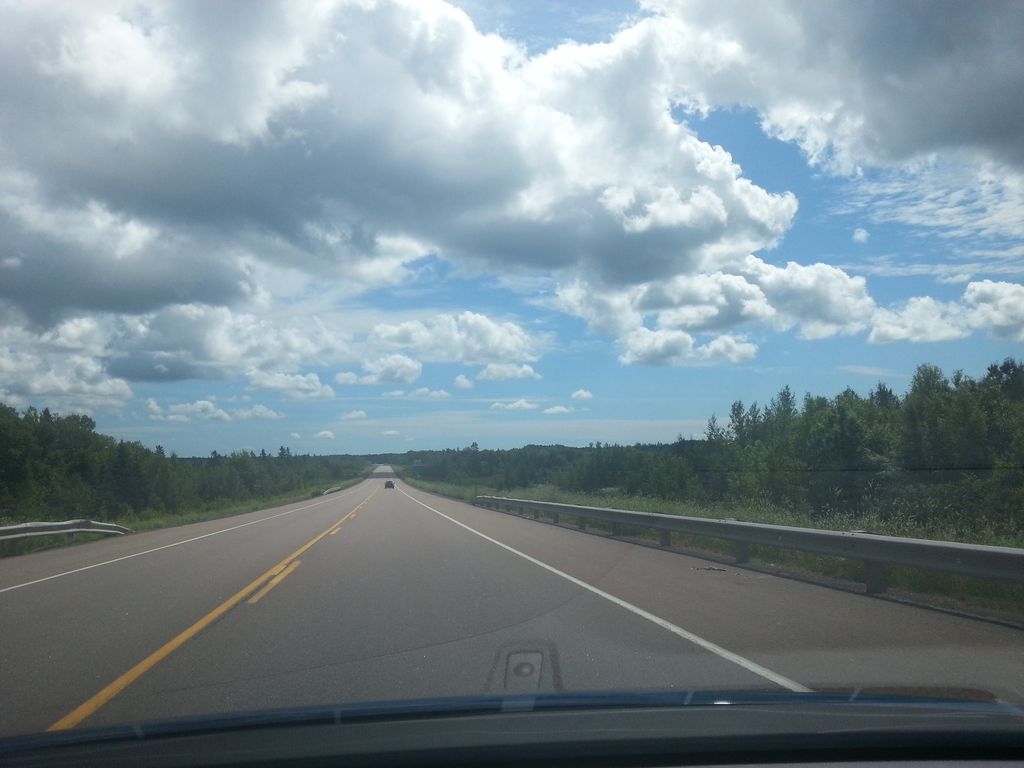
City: charlottetown